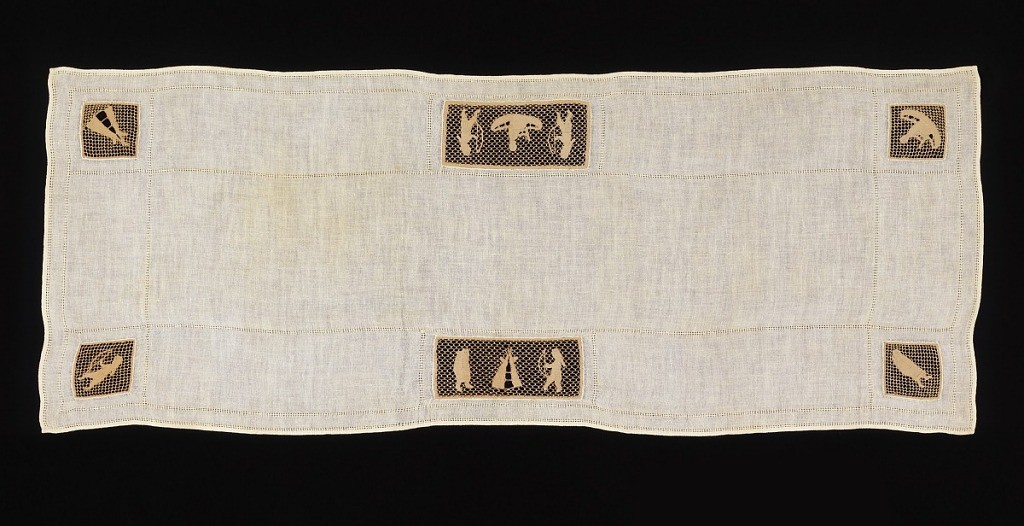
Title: Table cover
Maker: Sybil Carter Indian Mission and Lace Industry Association
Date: ca. 1900
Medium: linen Technique: plain weave with bobbin lace insertions Label: woven linen with bobbin lace insertions
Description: Linen table cover with hemstitching and six pieces of lace insertion showing Indian motifs: two rectangular pieces show two braves with bows framing tepees and four squares in the corners show a man in a canoe, a woman with a papoose, a brave with a bow, and a tepee.